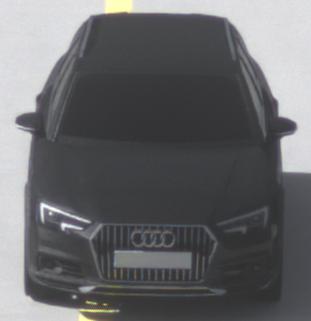
Make: Audi
Model: A4 Allroad 45 TFSI
Detailed model: A4 (B9) allroad
Model produced from: 2019/02
Model produced until: 2019/05
Doors: 5
Color: black
Road condition: dry road
Daytime: morning or afternoon
Contrast: low contrast